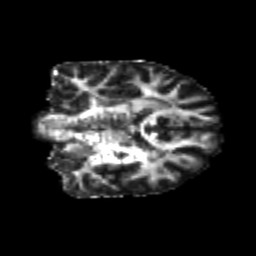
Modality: FA
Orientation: coronal
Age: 23
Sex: male
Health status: healthy
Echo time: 0.074 s